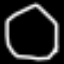
Label: octagon